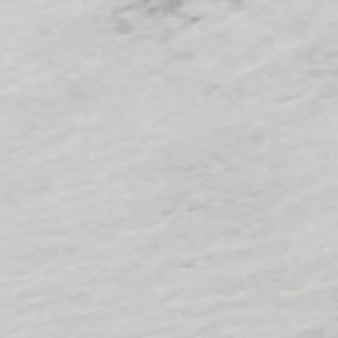
Label: other